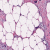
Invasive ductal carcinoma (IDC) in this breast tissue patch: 1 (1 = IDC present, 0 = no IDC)